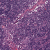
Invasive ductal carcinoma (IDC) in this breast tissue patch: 0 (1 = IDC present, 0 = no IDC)